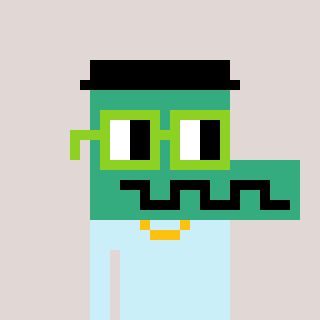
a pixel art character with square light green glasses, a crocodile-shaped head and a cold-colored body on a warm background